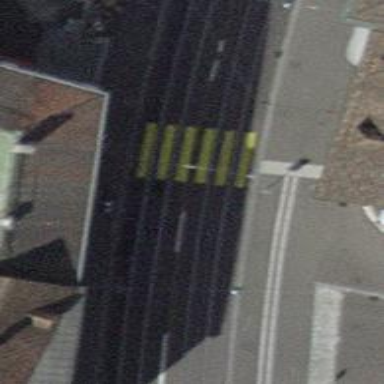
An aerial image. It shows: Crossing for the railway.